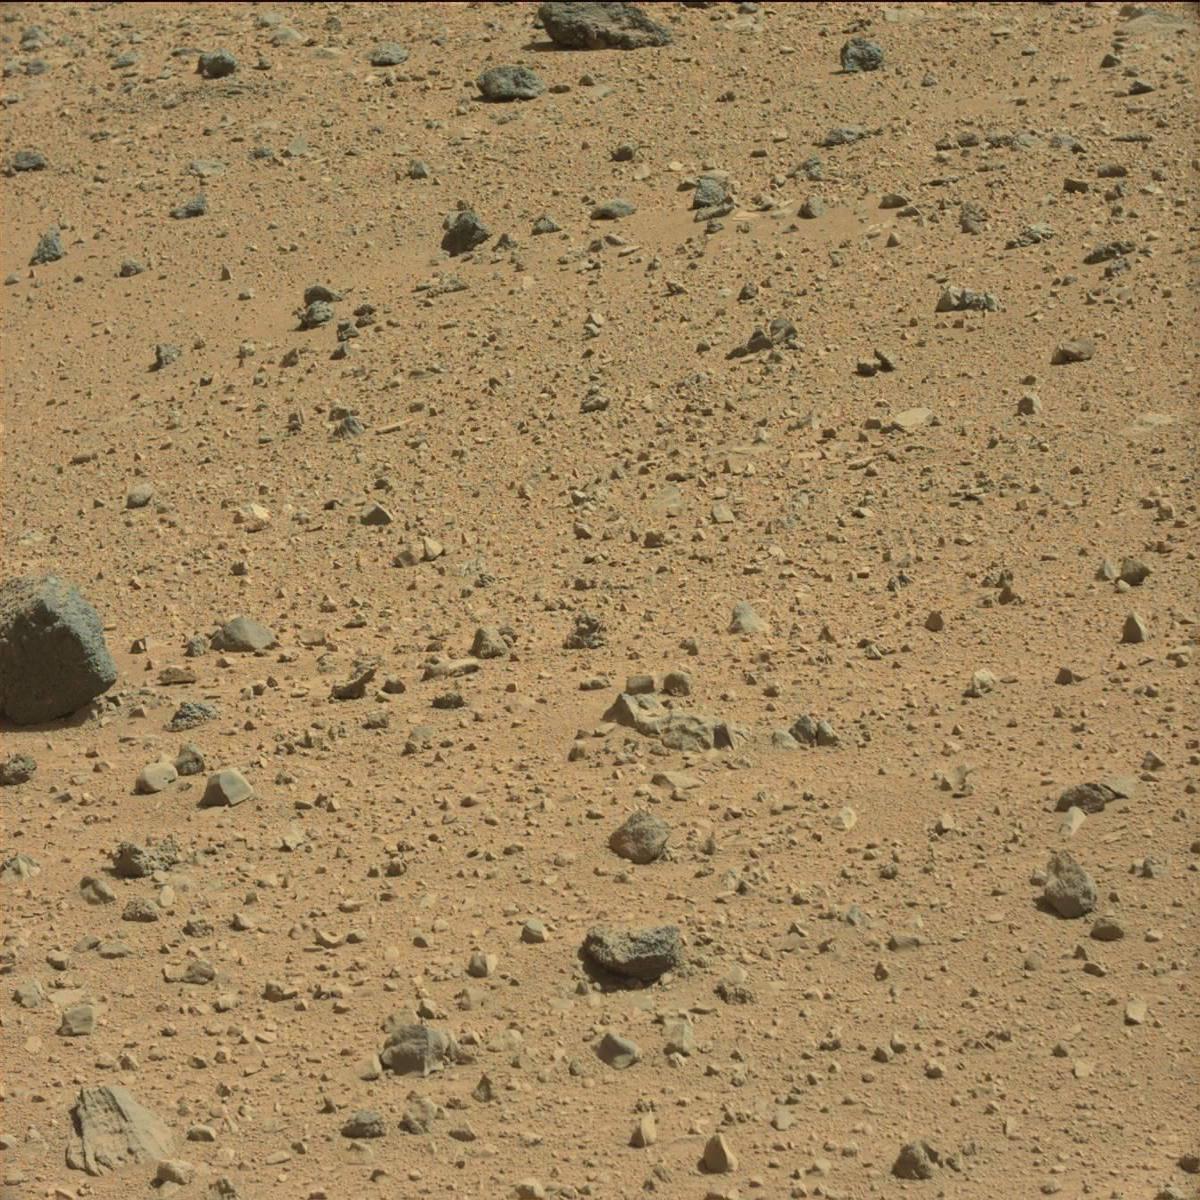
Terrain classes present: Bedrock, Rock, Sand / Soil